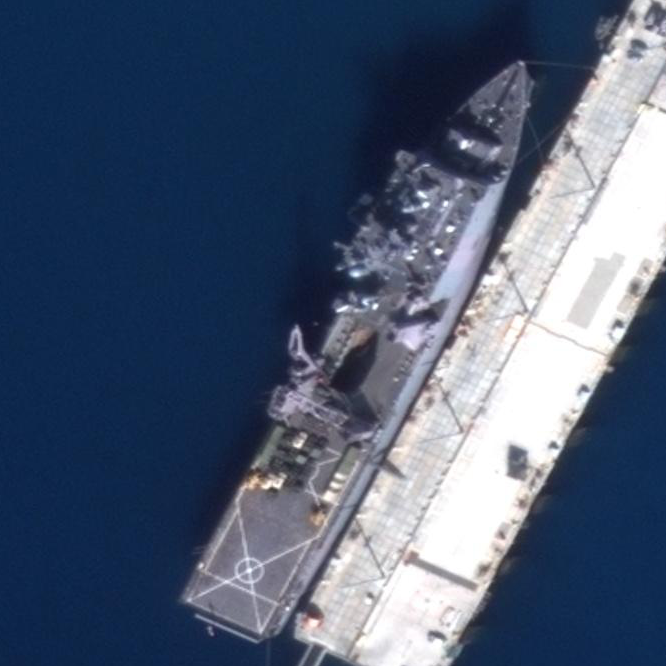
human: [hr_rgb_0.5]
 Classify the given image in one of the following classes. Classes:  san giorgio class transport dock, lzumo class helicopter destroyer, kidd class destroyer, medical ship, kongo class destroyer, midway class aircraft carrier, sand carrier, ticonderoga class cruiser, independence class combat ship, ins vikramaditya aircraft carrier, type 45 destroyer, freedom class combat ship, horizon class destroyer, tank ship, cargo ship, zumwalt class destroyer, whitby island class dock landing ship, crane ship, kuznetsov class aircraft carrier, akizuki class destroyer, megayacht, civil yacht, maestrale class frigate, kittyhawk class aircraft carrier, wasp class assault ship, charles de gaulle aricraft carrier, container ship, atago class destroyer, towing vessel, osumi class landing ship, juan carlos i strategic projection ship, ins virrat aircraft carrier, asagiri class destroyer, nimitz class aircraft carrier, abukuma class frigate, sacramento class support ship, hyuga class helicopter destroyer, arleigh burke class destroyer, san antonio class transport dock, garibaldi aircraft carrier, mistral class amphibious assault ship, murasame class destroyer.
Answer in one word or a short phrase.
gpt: Whitby Island class dock landing ship